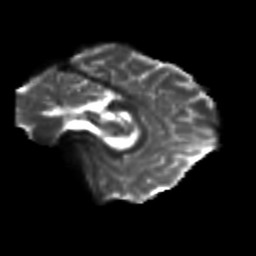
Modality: T2w
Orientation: sagittal
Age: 21
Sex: female
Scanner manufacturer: siemens
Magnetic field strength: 3 T
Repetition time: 3.5 s
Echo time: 0.113 s